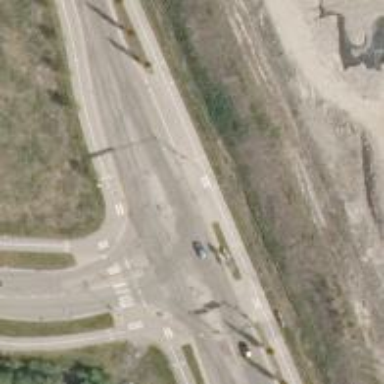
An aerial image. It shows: Crossing on asphalt cycleway.